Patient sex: F
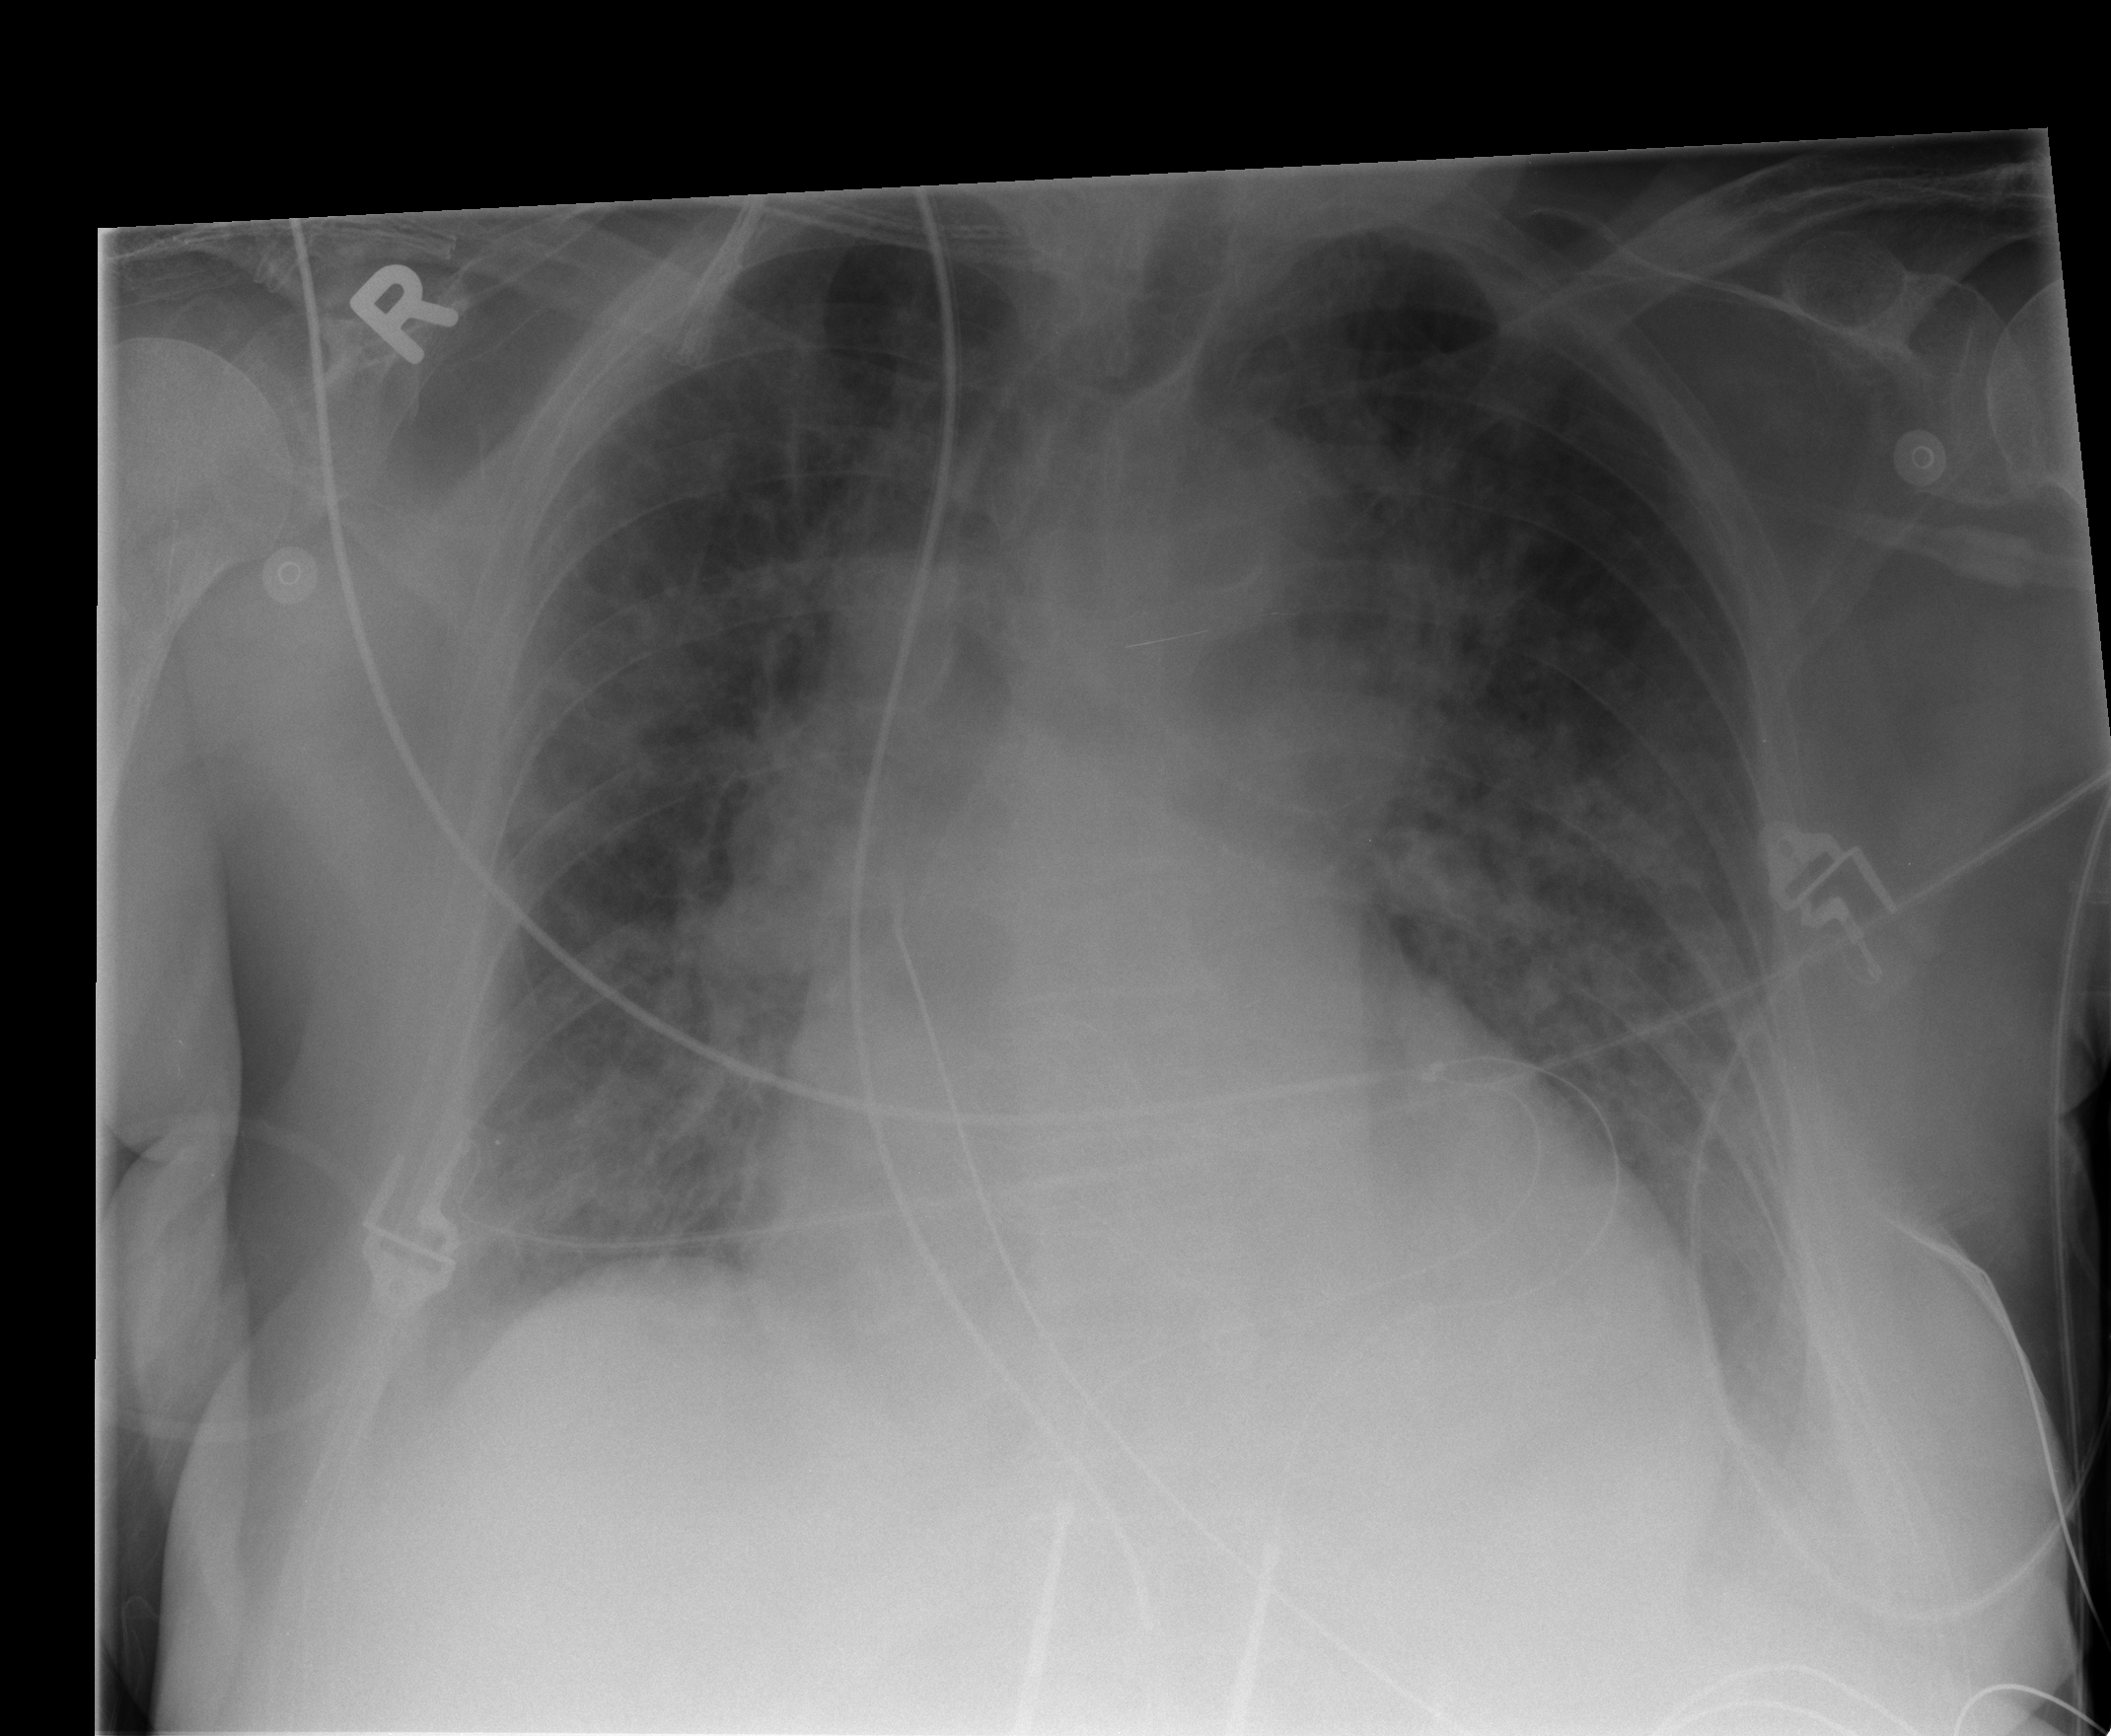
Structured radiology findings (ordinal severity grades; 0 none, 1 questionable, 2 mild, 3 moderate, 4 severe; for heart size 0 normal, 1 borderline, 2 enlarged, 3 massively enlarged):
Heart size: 2
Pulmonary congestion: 2
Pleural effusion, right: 0
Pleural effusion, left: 1
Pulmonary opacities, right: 2
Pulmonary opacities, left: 2
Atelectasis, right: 2
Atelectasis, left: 2